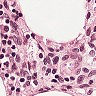
Metastatic tissue present: no